I will show an image sequence of human cooking. I have annotated the images with numbered circles. Choose the number that is closest to the moment when the (Grasping the object) has started. You are a five-time world champion in this game. Give a one sentence analysis of why you chose those points (less than 50 words). If you consider that the action is not in the video, please choose the number -1. Provide your answer at the end in a json file of this format: {"points": []}
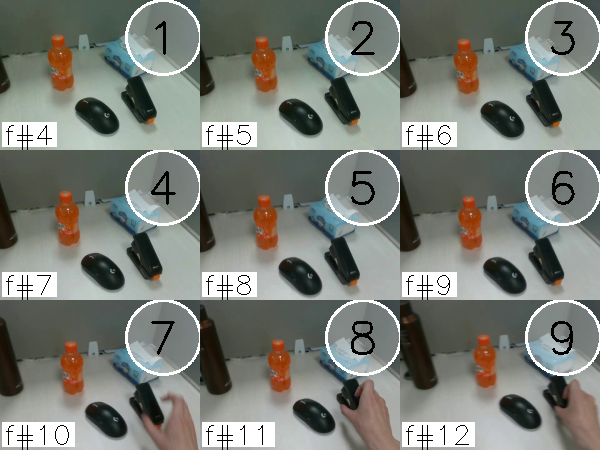
Frame 9 shows the clearest moment of hand-object contact.
{"points": [9]}